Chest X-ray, AP view. Patient: 34 years old, sex F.
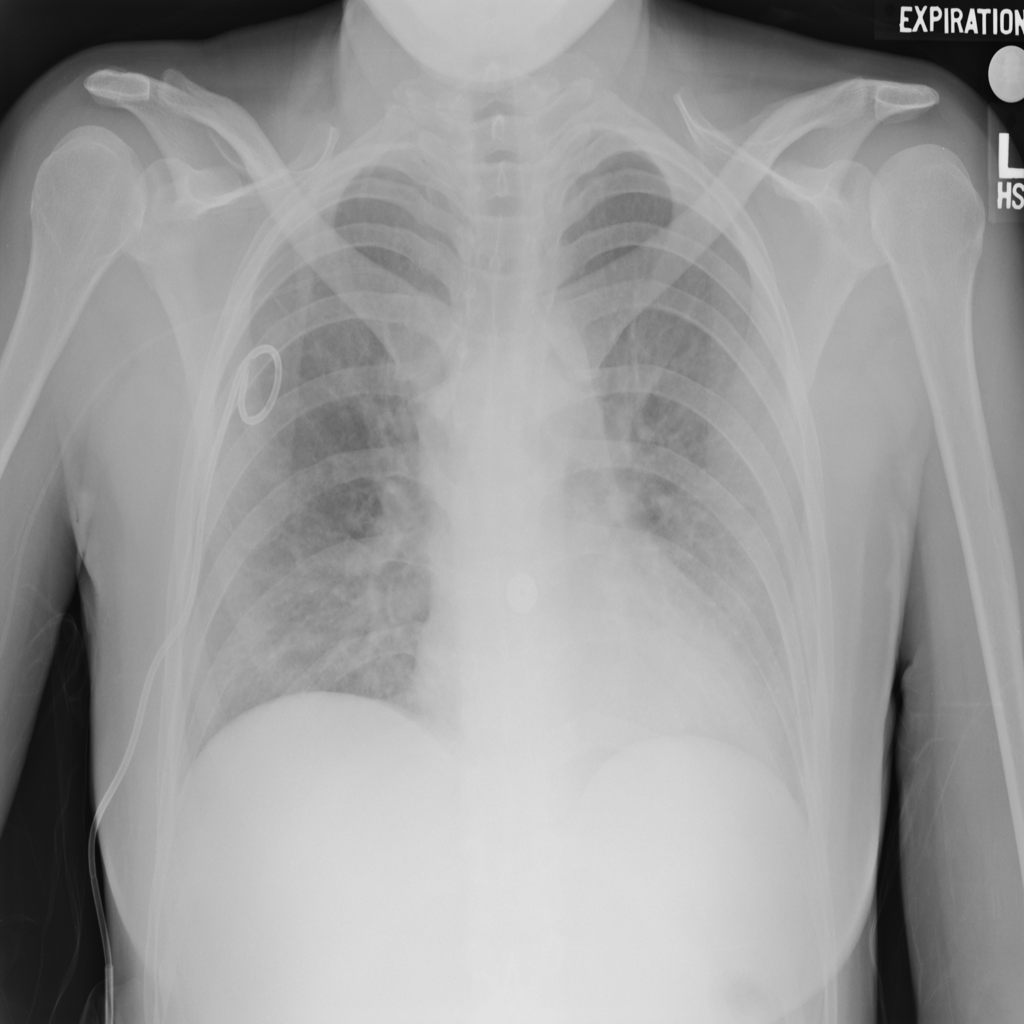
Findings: Pneumothorax